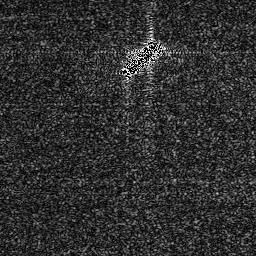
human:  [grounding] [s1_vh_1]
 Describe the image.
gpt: In the satellite image, there is  <ref>1 medium ship </ref> <box>[[46, 15, 62, 30, 0]]</box> located at top.